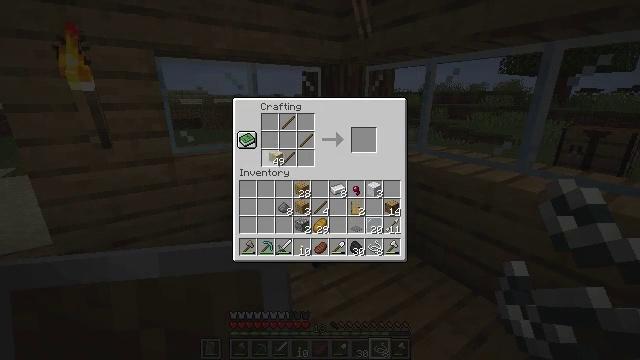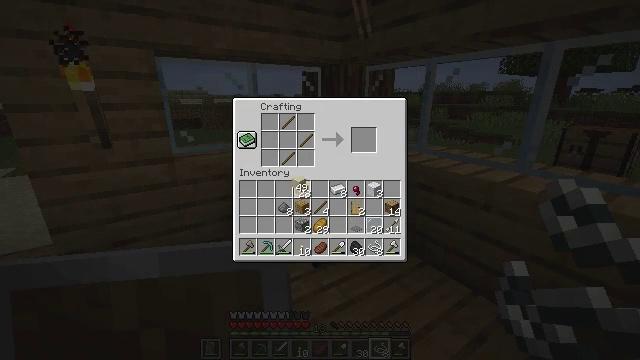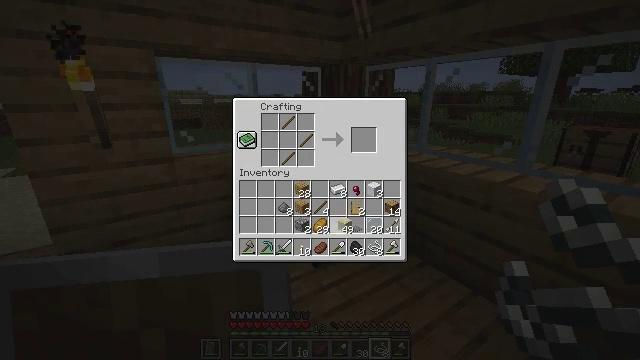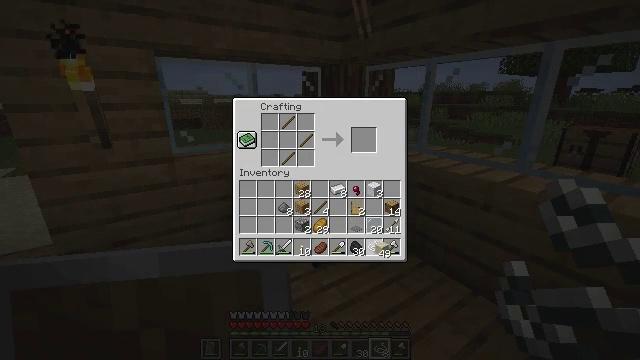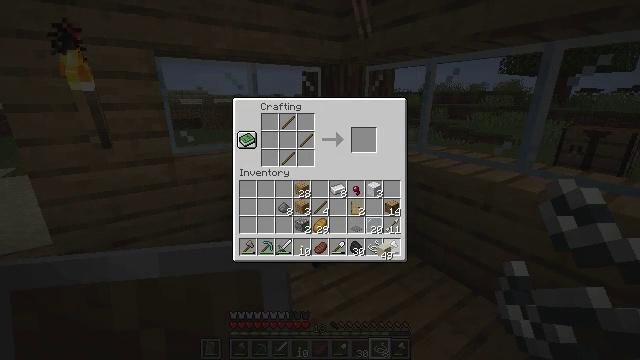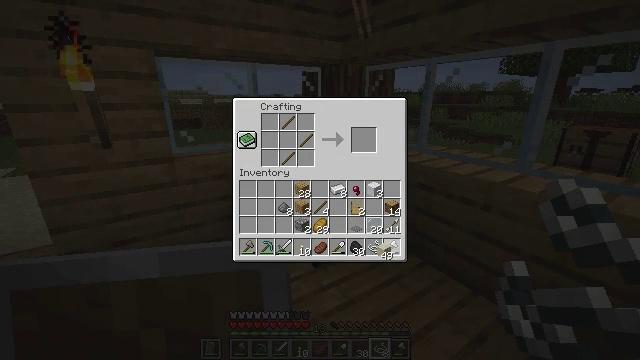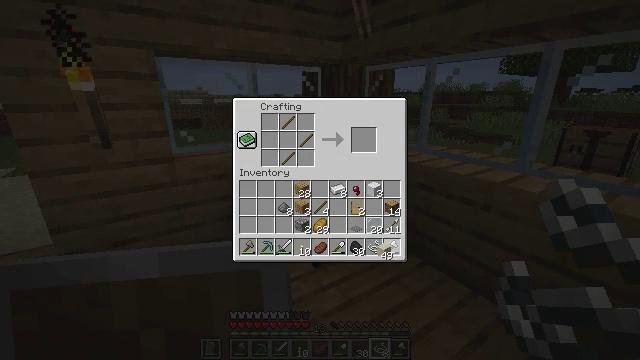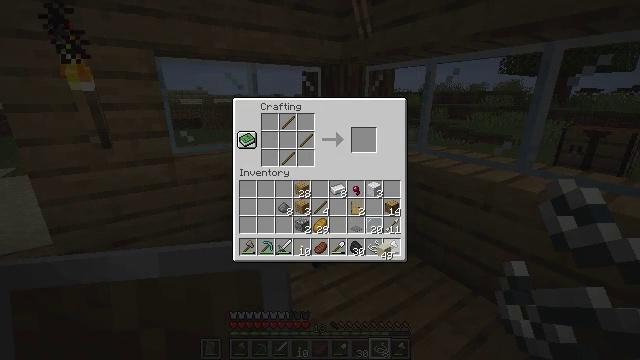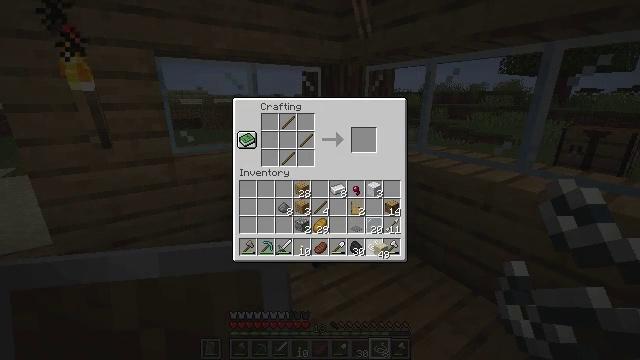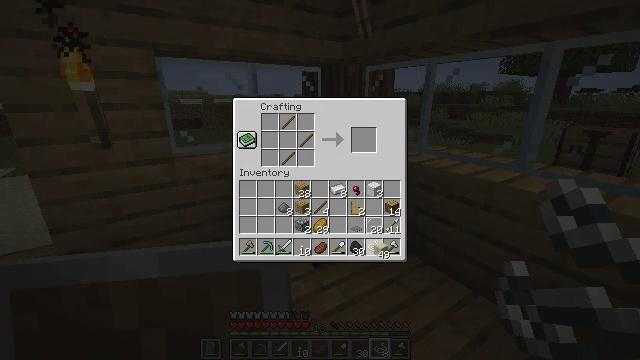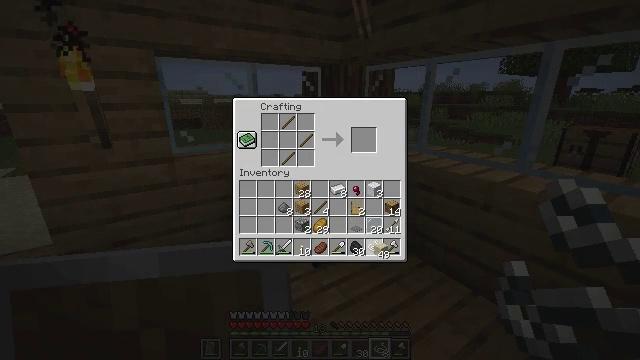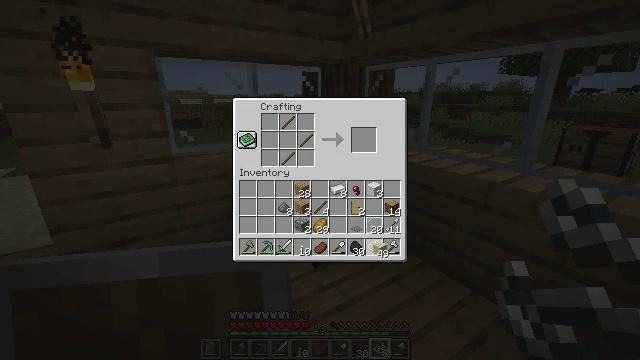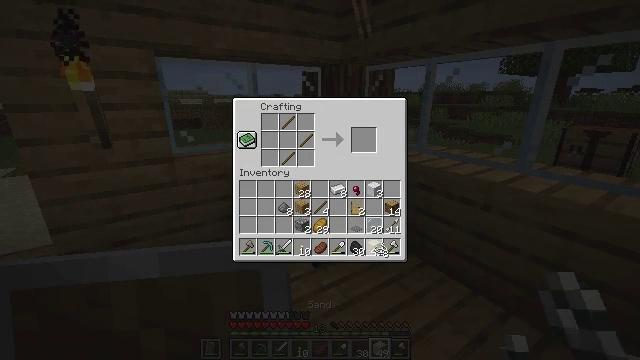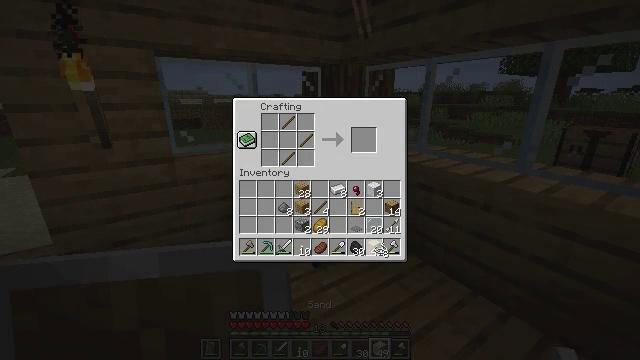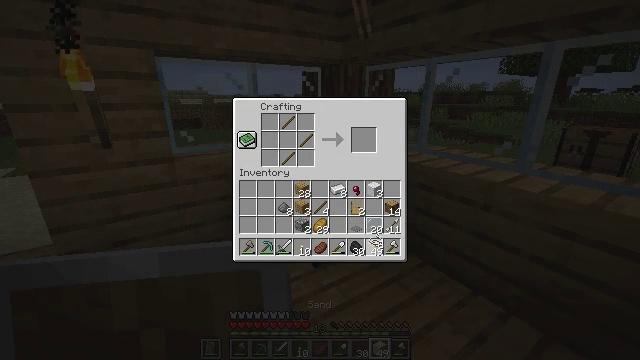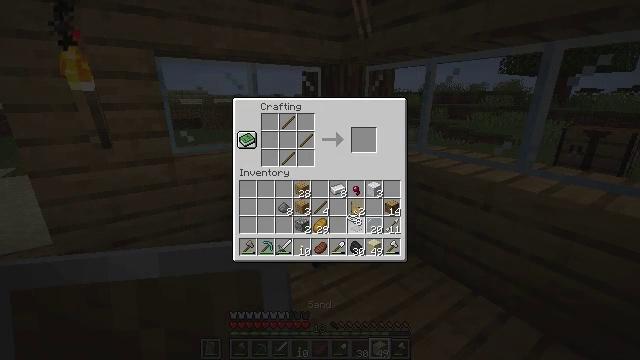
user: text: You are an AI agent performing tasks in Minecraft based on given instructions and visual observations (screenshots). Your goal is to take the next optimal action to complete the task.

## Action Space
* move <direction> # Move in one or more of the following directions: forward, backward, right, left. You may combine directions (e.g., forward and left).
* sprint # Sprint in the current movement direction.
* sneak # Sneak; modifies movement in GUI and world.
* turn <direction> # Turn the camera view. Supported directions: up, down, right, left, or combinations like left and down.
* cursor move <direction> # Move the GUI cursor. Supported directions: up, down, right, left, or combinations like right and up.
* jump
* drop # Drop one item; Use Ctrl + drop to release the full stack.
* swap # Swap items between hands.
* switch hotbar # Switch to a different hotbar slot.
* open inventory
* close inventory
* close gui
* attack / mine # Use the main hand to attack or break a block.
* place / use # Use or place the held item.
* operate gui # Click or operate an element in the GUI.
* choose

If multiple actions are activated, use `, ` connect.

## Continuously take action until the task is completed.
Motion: motion action
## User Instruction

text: Open the crafting table and make a bow.
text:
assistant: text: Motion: cursor move right and down
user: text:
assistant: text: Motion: cursor move right and down
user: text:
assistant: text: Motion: cursor move right and down
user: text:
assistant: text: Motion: no_op
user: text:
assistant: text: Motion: no_op
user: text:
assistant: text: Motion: no_op
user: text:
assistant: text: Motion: no_op
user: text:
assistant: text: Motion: no_op
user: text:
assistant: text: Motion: operate gui
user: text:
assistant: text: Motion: operate gui
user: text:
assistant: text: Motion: operate gui
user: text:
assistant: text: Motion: no_op
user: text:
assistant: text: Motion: no_op
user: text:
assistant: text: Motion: cursor move up
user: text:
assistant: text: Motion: cursor move left and up
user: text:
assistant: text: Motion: cursor move left and up
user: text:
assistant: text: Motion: cursor move left and up
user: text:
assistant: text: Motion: cursor move left and up
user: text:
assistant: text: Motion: no_op
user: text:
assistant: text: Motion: no_op
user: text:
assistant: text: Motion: no_op
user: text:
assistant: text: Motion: no_op
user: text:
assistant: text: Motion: no_op
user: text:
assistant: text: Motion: no_op
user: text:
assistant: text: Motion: choose
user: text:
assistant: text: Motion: choose
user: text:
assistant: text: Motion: cursor move up, choose
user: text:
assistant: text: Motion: choose
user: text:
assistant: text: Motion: choose
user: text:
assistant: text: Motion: choose